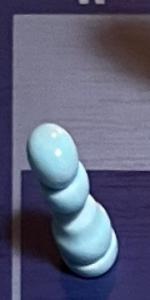
Label: Pawn_White